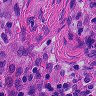
Metastatic tissue present: no